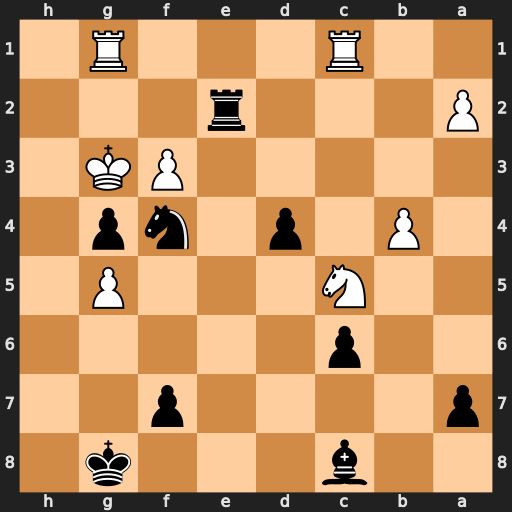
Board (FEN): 2b3k1/p4p2/2p5/2N3P1/1P1p1np1/5PK1/P3r3/2R3R1
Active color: b
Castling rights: -
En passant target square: -
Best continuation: Nh5+ Kh4 Rh2#